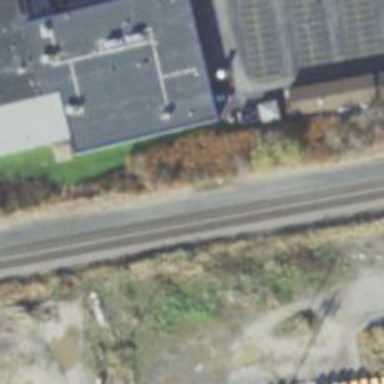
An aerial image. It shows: Abandoned railway siding.